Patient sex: M
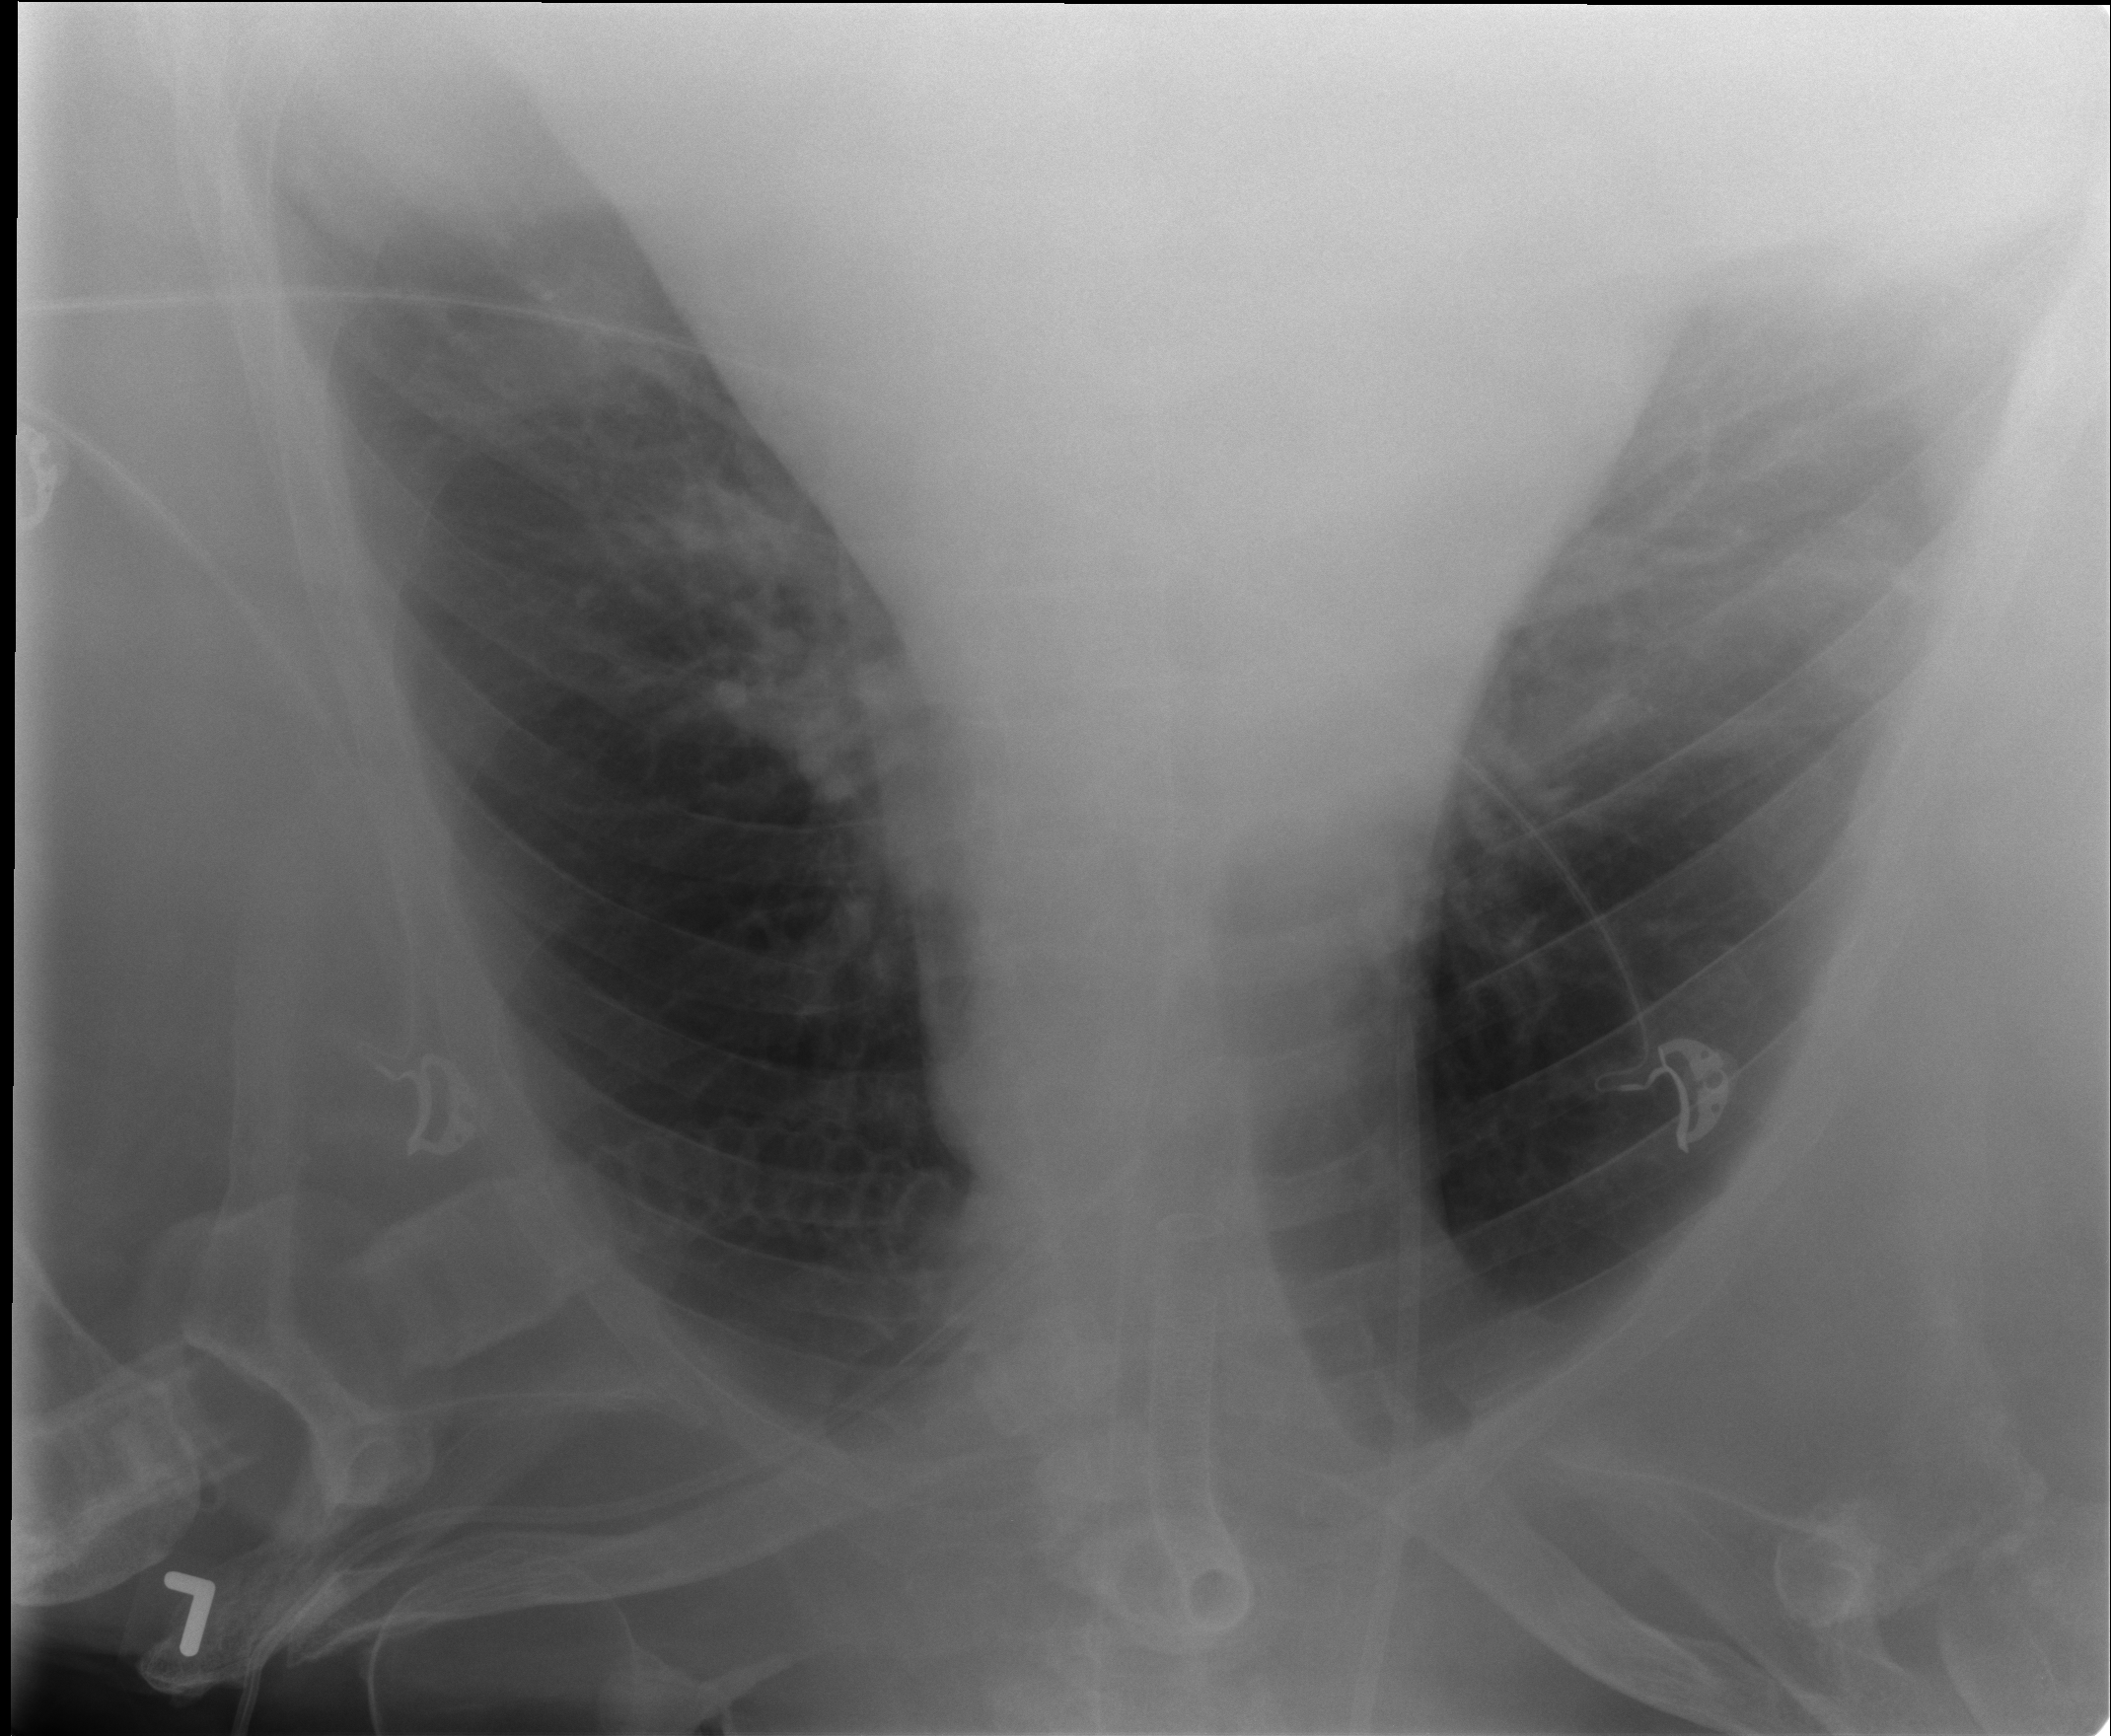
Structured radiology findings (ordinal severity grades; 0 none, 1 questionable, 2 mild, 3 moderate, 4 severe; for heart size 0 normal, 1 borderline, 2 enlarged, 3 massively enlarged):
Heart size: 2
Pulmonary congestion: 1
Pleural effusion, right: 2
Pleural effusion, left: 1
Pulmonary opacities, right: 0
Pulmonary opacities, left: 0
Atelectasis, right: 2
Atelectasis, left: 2